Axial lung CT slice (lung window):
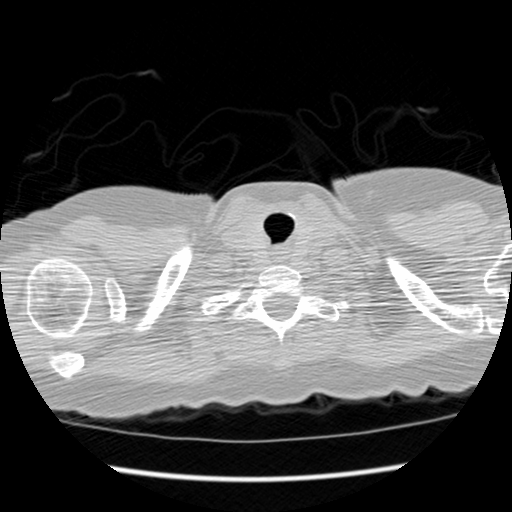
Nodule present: no